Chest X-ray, PA view. Patient: 61 years old, sex M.
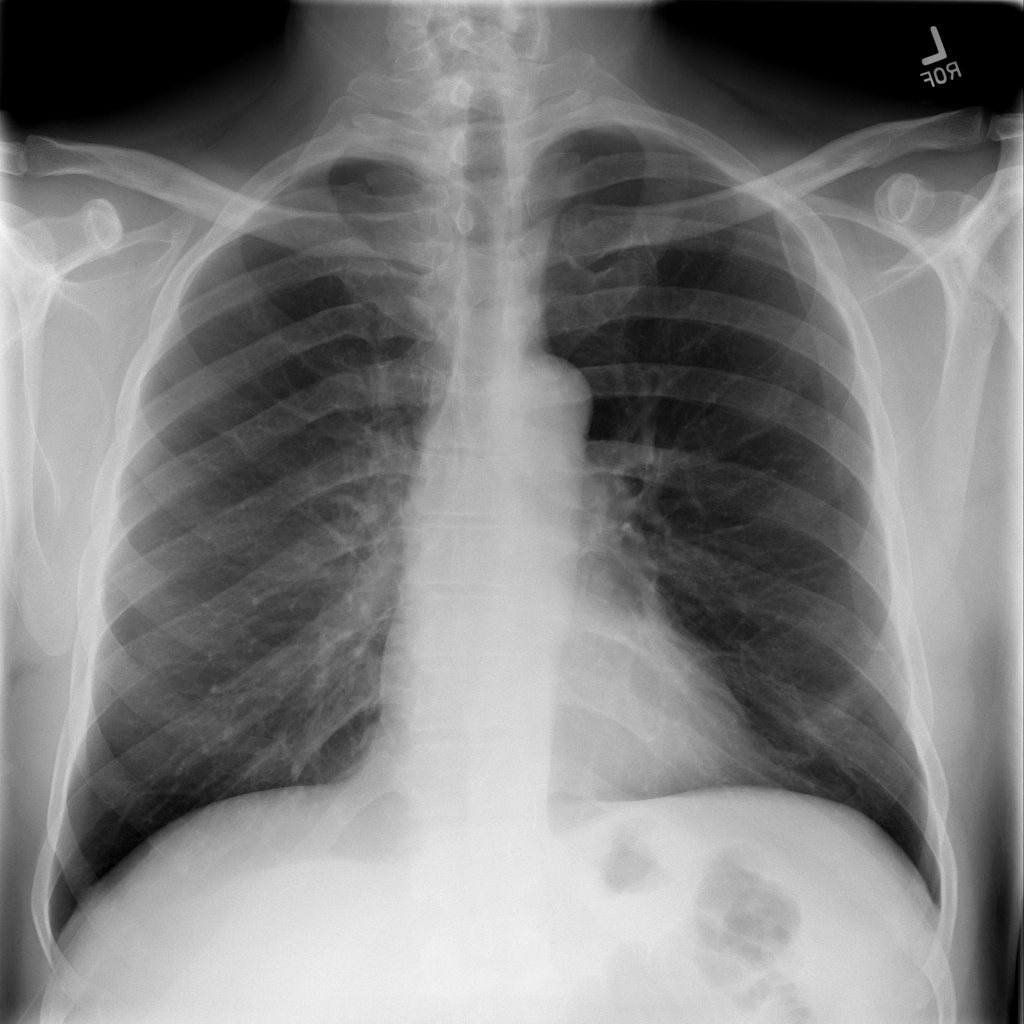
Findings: No Finding